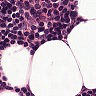
Metastatic tissue present: no